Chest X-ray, AP view. Patient: 51 years old, sex F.
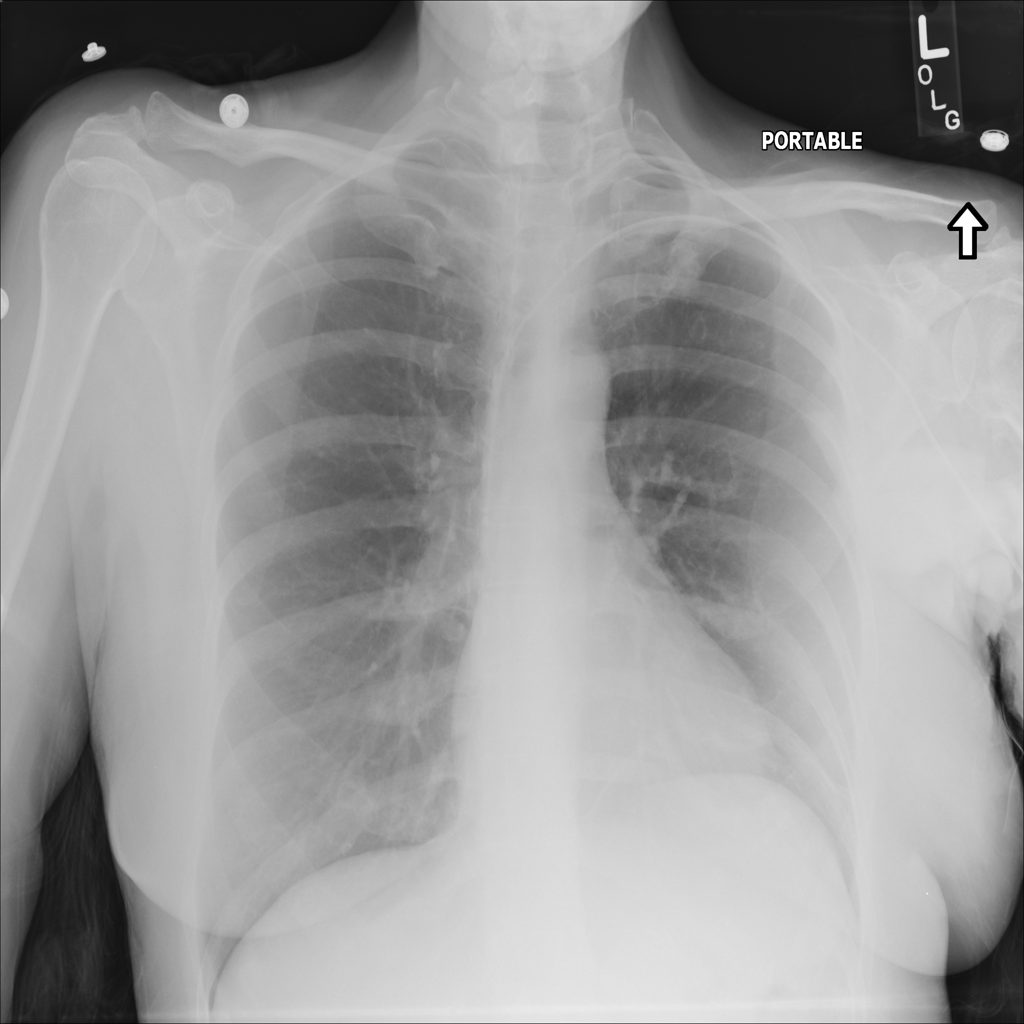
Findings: No Finding